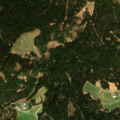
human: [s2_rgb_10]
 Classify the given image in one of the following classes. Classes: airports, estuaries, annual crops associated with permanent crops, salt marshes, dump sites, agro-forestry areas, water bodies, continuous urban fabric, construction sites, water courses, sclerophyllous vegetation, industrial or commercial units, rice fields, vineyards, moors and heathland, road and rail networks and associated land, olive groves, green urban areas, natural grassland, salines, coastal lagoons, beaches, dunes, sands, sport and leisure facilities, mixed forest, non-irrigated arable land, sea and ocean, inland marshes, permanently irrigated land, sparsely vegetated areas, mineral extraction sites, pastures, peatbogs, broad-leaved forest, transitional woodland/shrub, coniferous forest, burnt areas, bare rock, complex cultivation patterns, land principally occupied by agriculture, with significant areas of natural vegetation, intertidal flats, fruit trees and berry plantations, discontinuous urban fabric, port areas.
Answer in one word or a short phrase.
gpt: pastures, coniferous forest, mixed forest